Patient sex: F
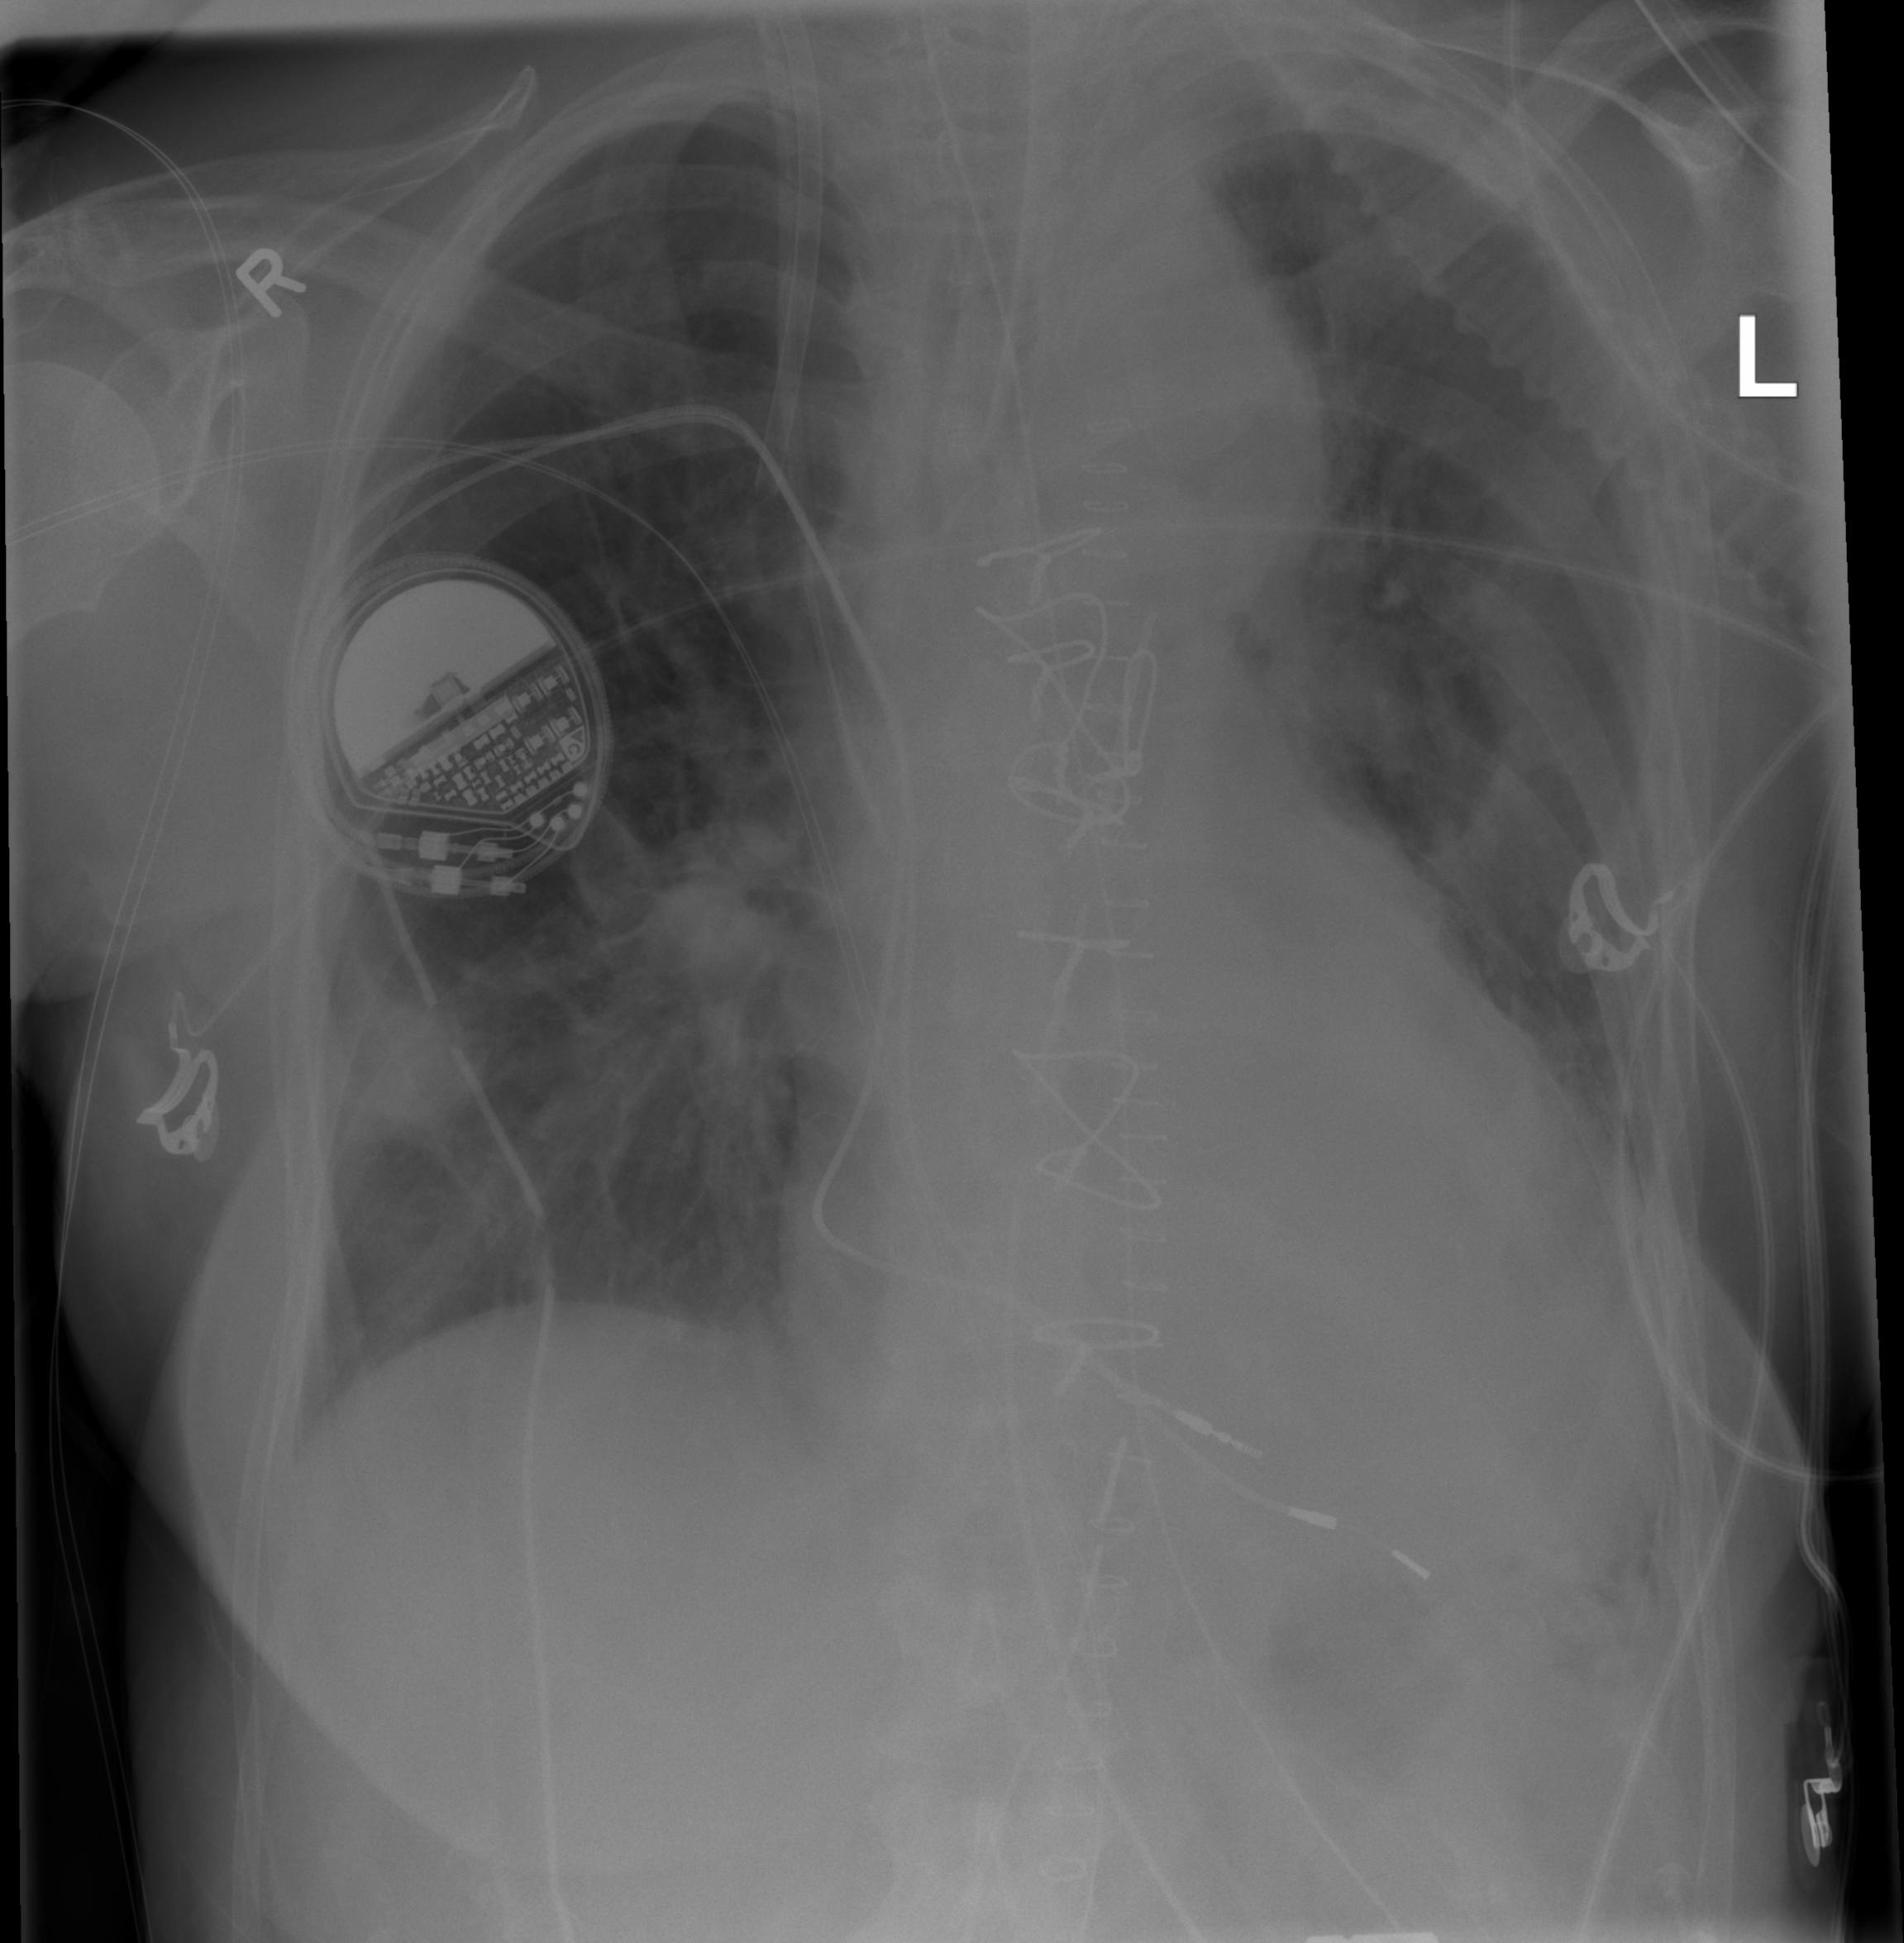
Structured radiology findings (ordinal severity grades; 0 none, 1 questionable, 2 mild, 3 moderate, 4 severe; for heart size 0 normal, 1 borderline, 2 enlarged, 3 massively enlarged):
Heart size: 2
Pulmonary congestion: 2
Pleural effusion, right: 0
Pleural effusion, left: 2
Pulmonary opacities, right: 0
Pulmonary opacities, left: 0
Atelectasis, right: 2
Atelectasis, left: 2